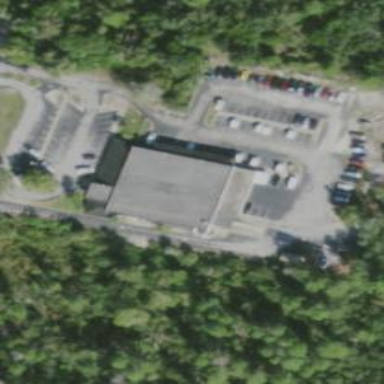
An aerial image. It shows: Building serving as post office.